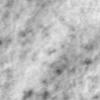
Label: no_change